Field crop: maize
Growth stage: 2
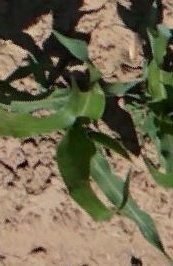
Species: maize